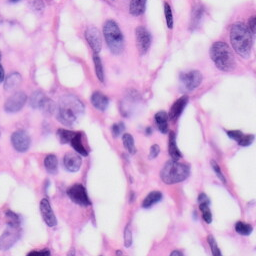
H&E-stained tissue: Skin